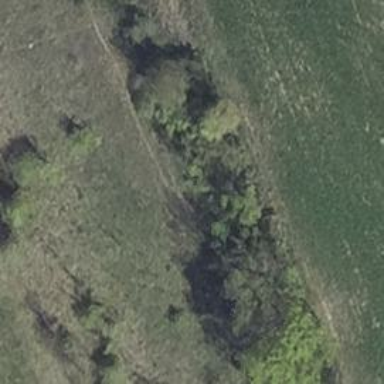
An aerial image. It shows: Row of deciduous broadleaved trees.